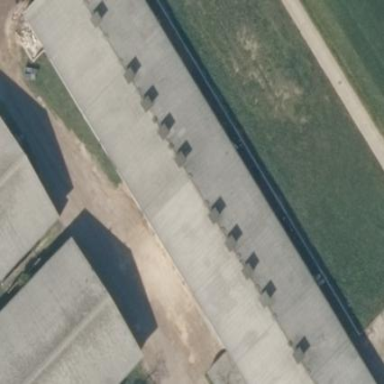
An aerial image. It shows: Stable.